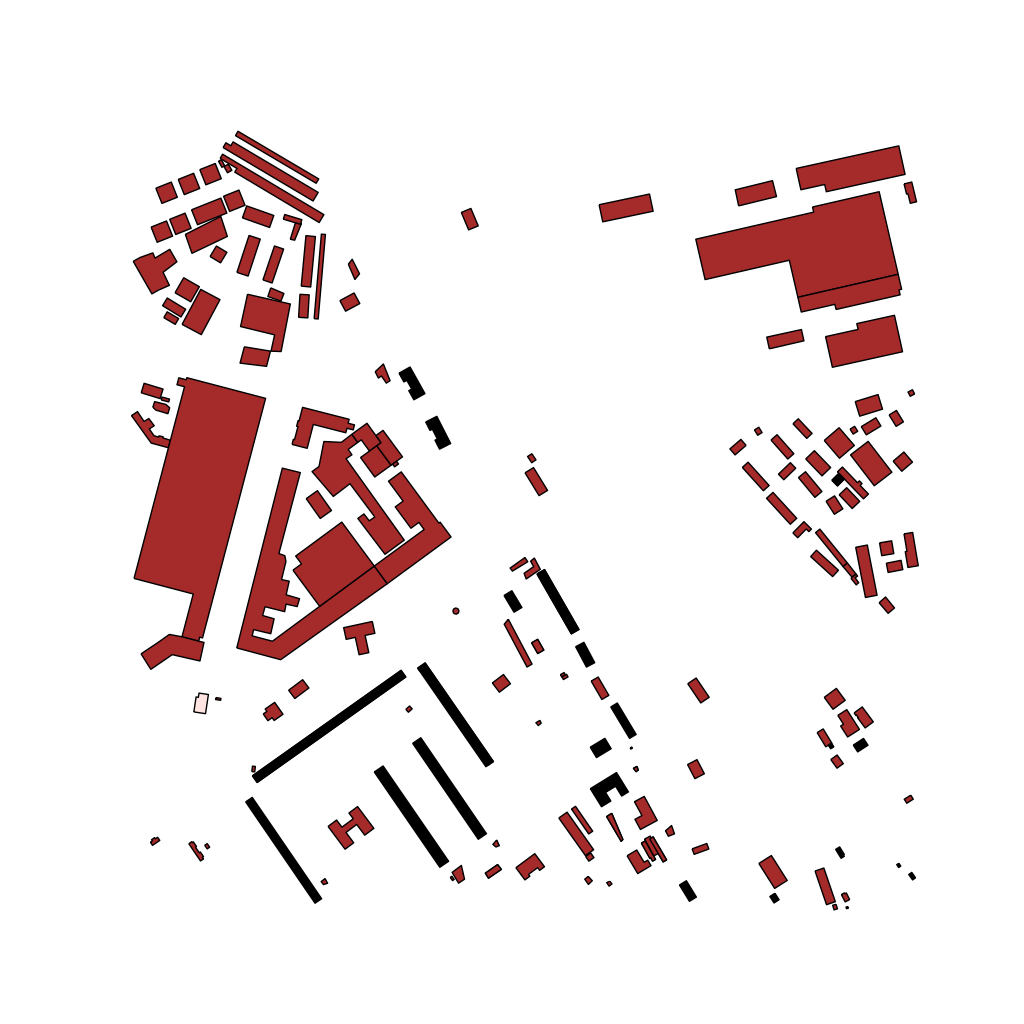
Tags: overhead vector_map, business, industrial, recreation, residential, special, transport, historical, soviet, high_rise, individual_rise, low_rise, medium_rise, density_1, Building, Facility, Gas, 1.0 km²